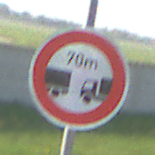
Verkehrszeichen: VerbotUnterschreitenMindestabstand
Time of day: MorningAfternoon
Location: Outdoor (Special)
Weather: Clear
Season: NotSpecified
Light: Natural